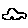
Label: car